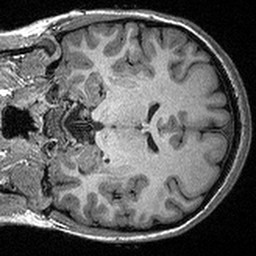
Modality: T1w
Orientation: coronal
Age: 25
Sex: female
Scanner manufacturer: siemens
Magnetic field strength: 3 T
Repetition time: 2.3 s
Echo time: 0.00298 s